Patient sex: M
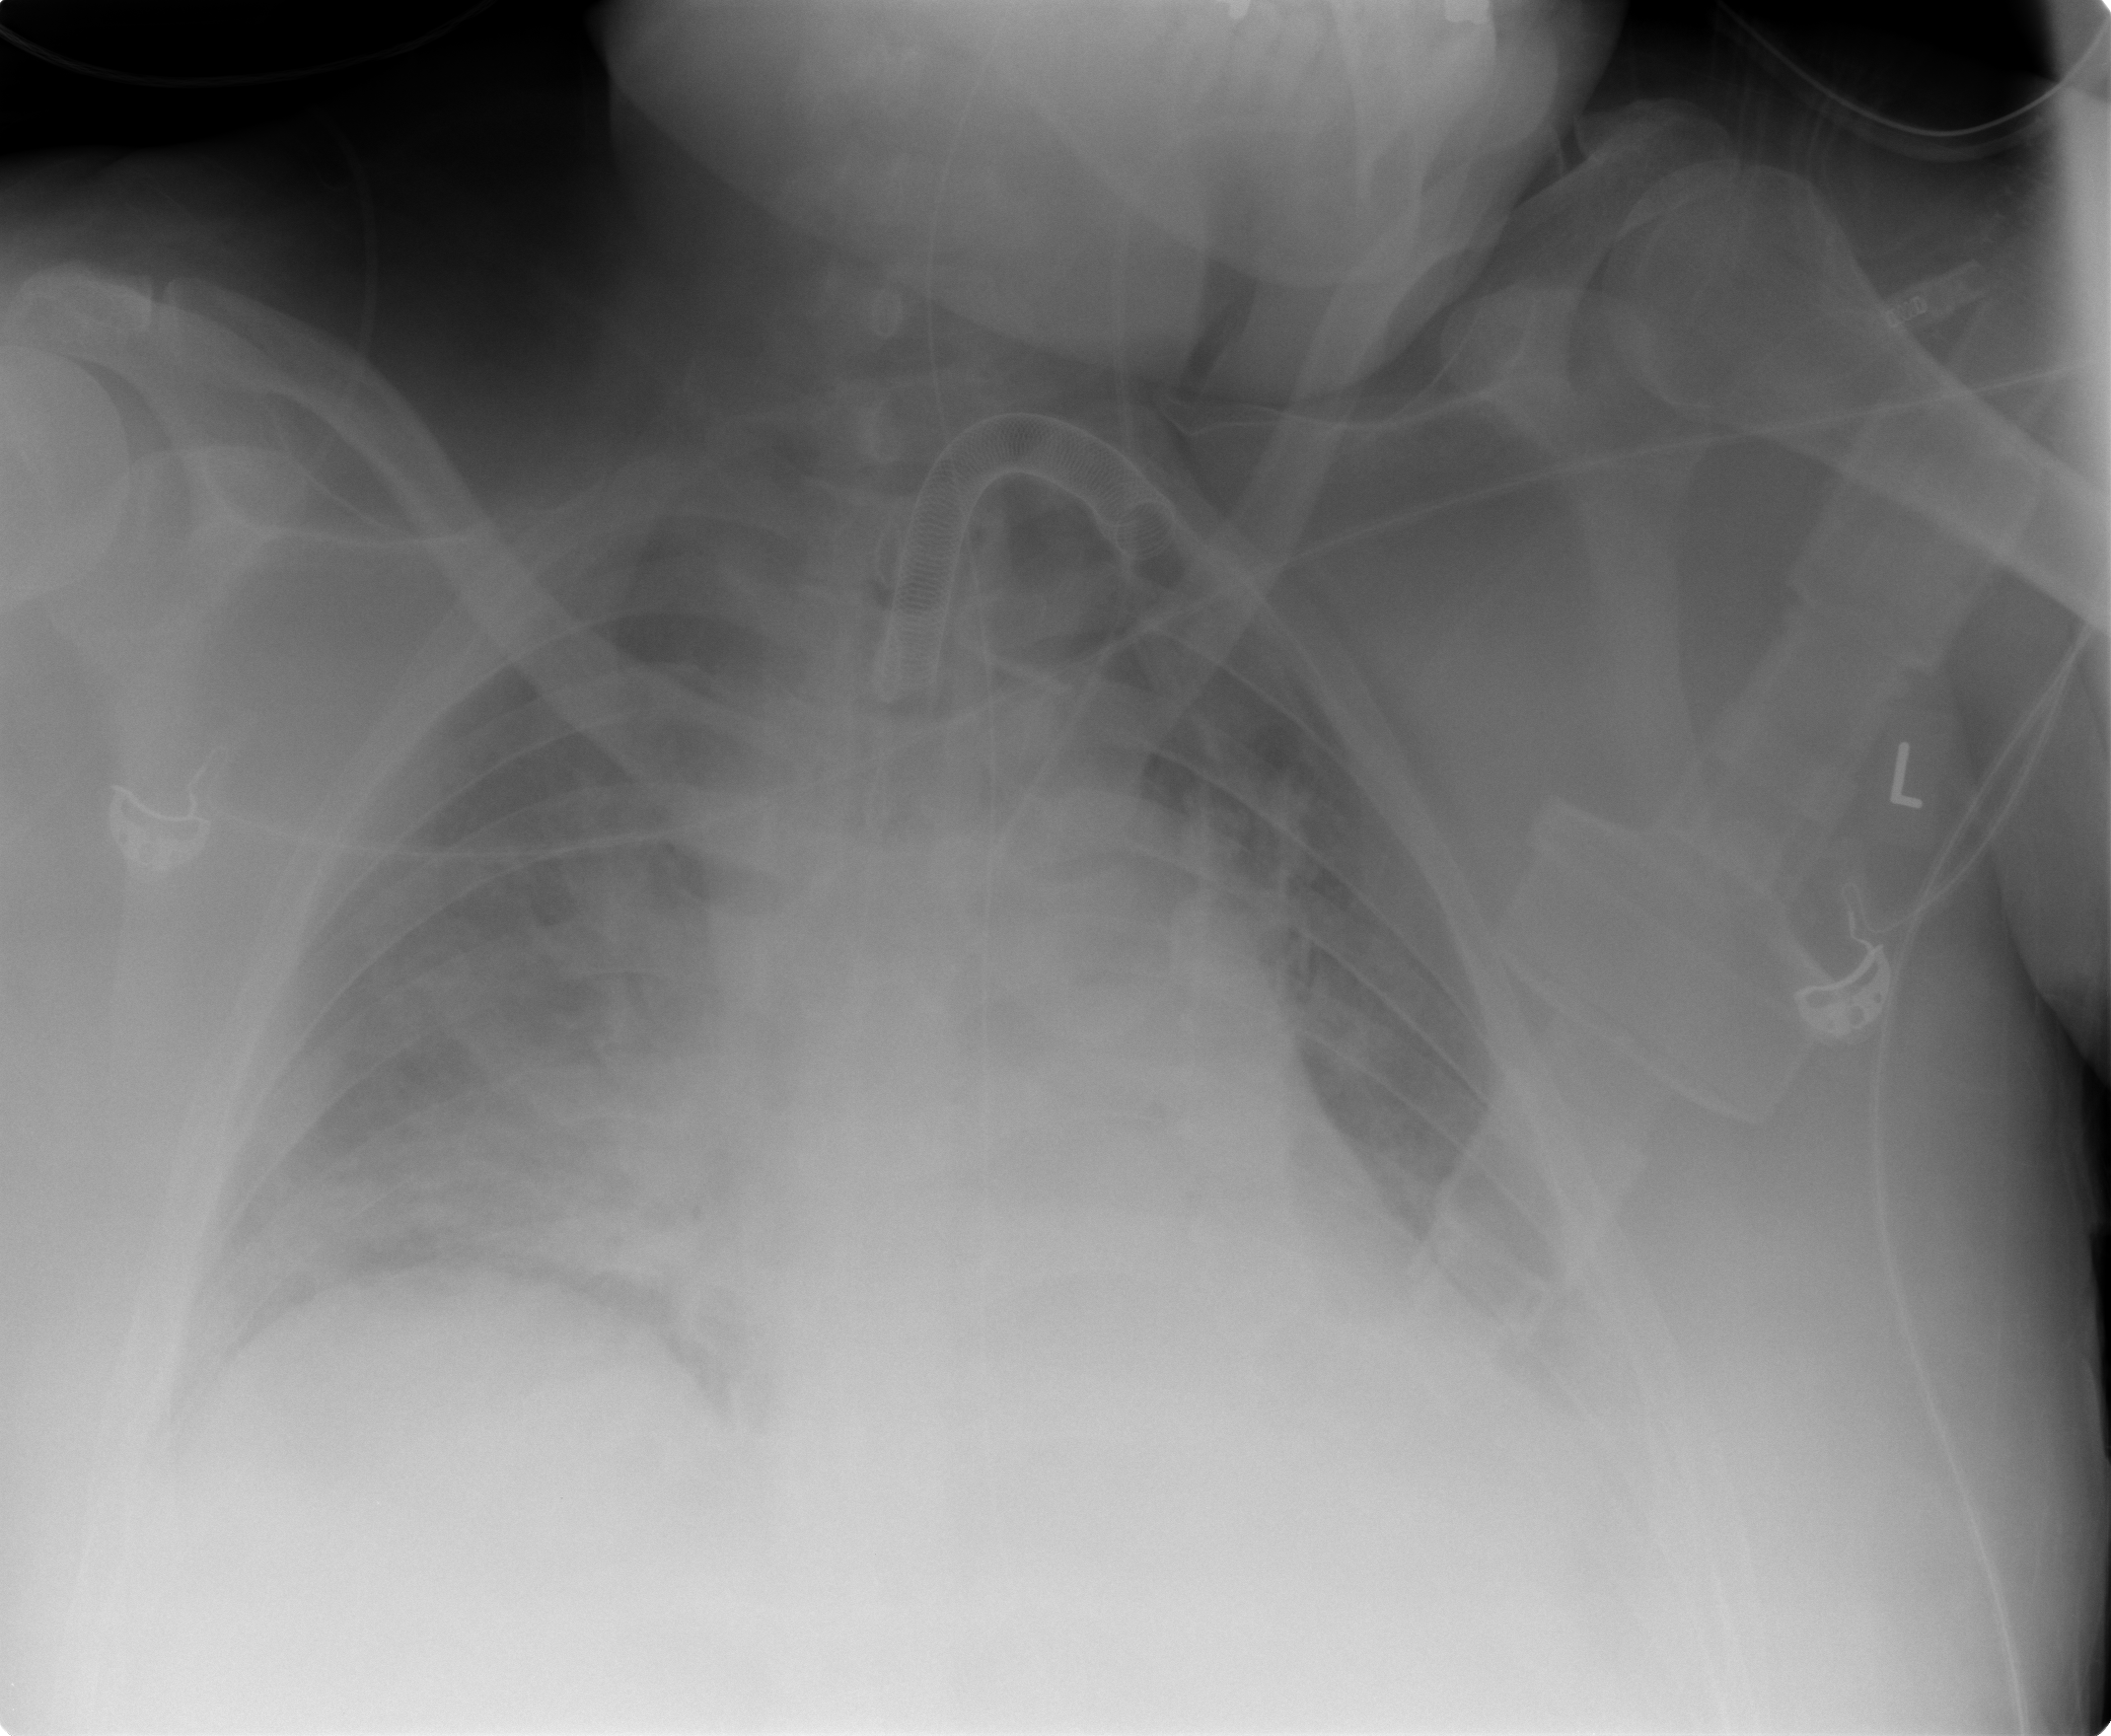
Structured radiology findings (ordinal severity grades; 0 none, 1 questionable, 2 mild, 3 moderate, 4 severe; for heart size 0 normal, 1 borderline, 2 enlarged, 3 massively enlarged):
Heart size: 2
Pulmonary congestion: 2
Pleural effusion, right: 2
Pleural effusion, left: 2
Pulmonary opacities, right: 2
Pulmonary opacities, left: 0
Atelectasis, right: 2
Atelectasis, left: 2